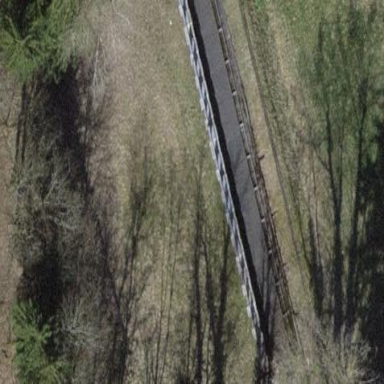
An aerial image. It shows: Retaining wall.